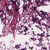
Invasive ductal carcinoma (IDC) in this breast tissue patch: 1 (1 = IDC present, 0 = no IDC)